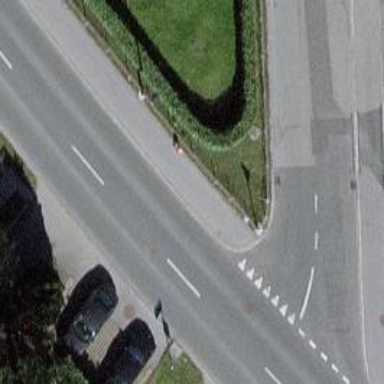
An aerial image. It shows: Hedge barrier.